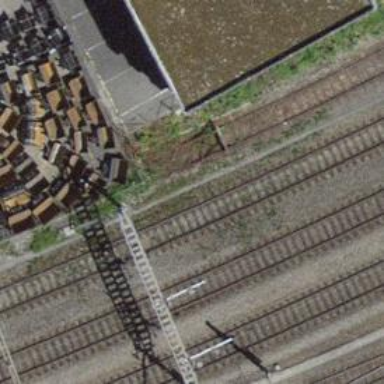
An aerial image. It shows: Railway buffer stop.